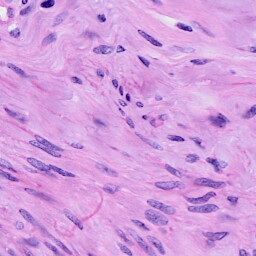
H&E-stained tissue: Cervix